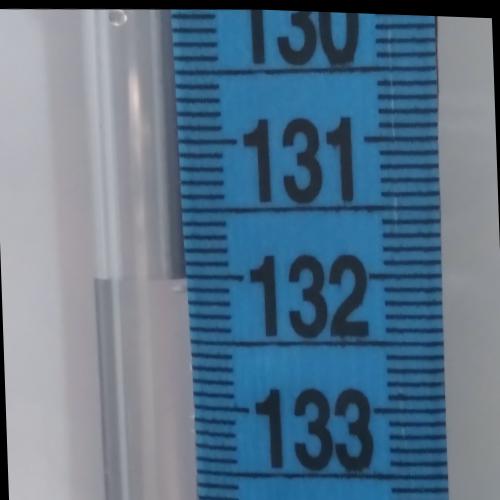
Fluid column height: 132.0 cm